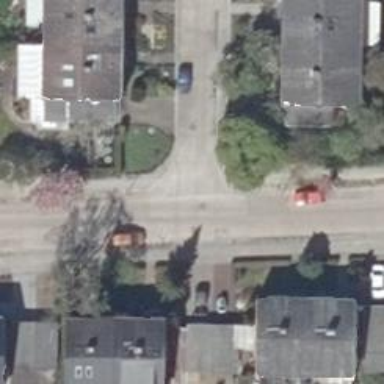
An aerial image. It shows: Alley road with concrete plates surface.